Question:
I'm having an issue with getting my search box to unfocus. I want it to not be focused when anything is clicked, but especially the background (div.bb). The elements above background are position:fixed, but I've tried changing them to absolute and playing with the z-index with no success. Is there another way to fix this?
EDIT: the app is here <URL>
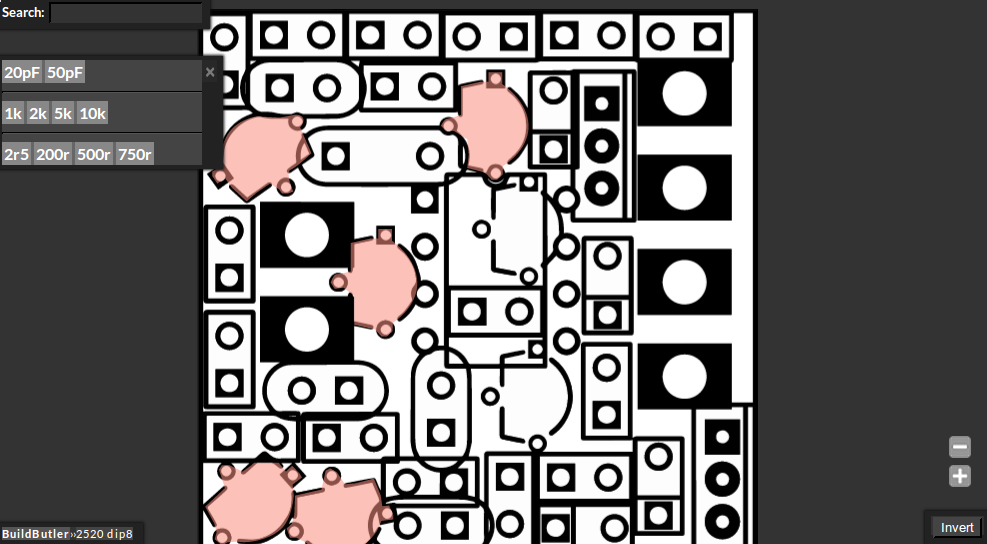
Answer: <URL>
Call the '.blur()' method to make it unfocused, something like this:
'''
$(document).on('click', function(e)
{
if (e.target !== $('#search')[0])
$('#search').blur();
});
'''